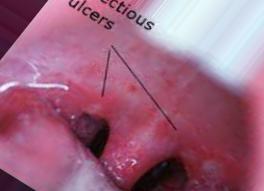
Condition: Mouth Ulcer